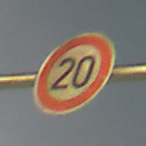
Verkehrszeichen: Geschwindigkeit20
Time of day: Night
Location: Outdoor (Urban)
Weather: PartlyCloudy
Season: NotSpecified
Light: Artificial